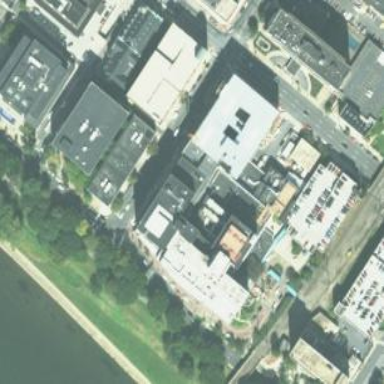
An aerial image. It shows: Hospital providing healthcare services.